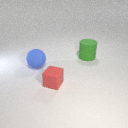
large blue rubber sphere behind small red rubber cube